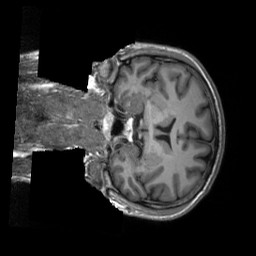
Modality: T1w
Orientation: coronal
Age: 37
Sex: male
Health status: healthy
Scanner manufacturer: siemens
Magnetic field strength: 3 T
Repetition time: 2.3 s
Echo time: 0.00229 s